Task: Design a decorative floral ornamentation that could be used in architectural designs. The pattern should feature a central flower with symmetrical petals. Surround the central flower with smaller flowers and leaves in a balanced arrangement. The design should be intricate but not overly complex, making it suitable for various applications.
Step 1239:
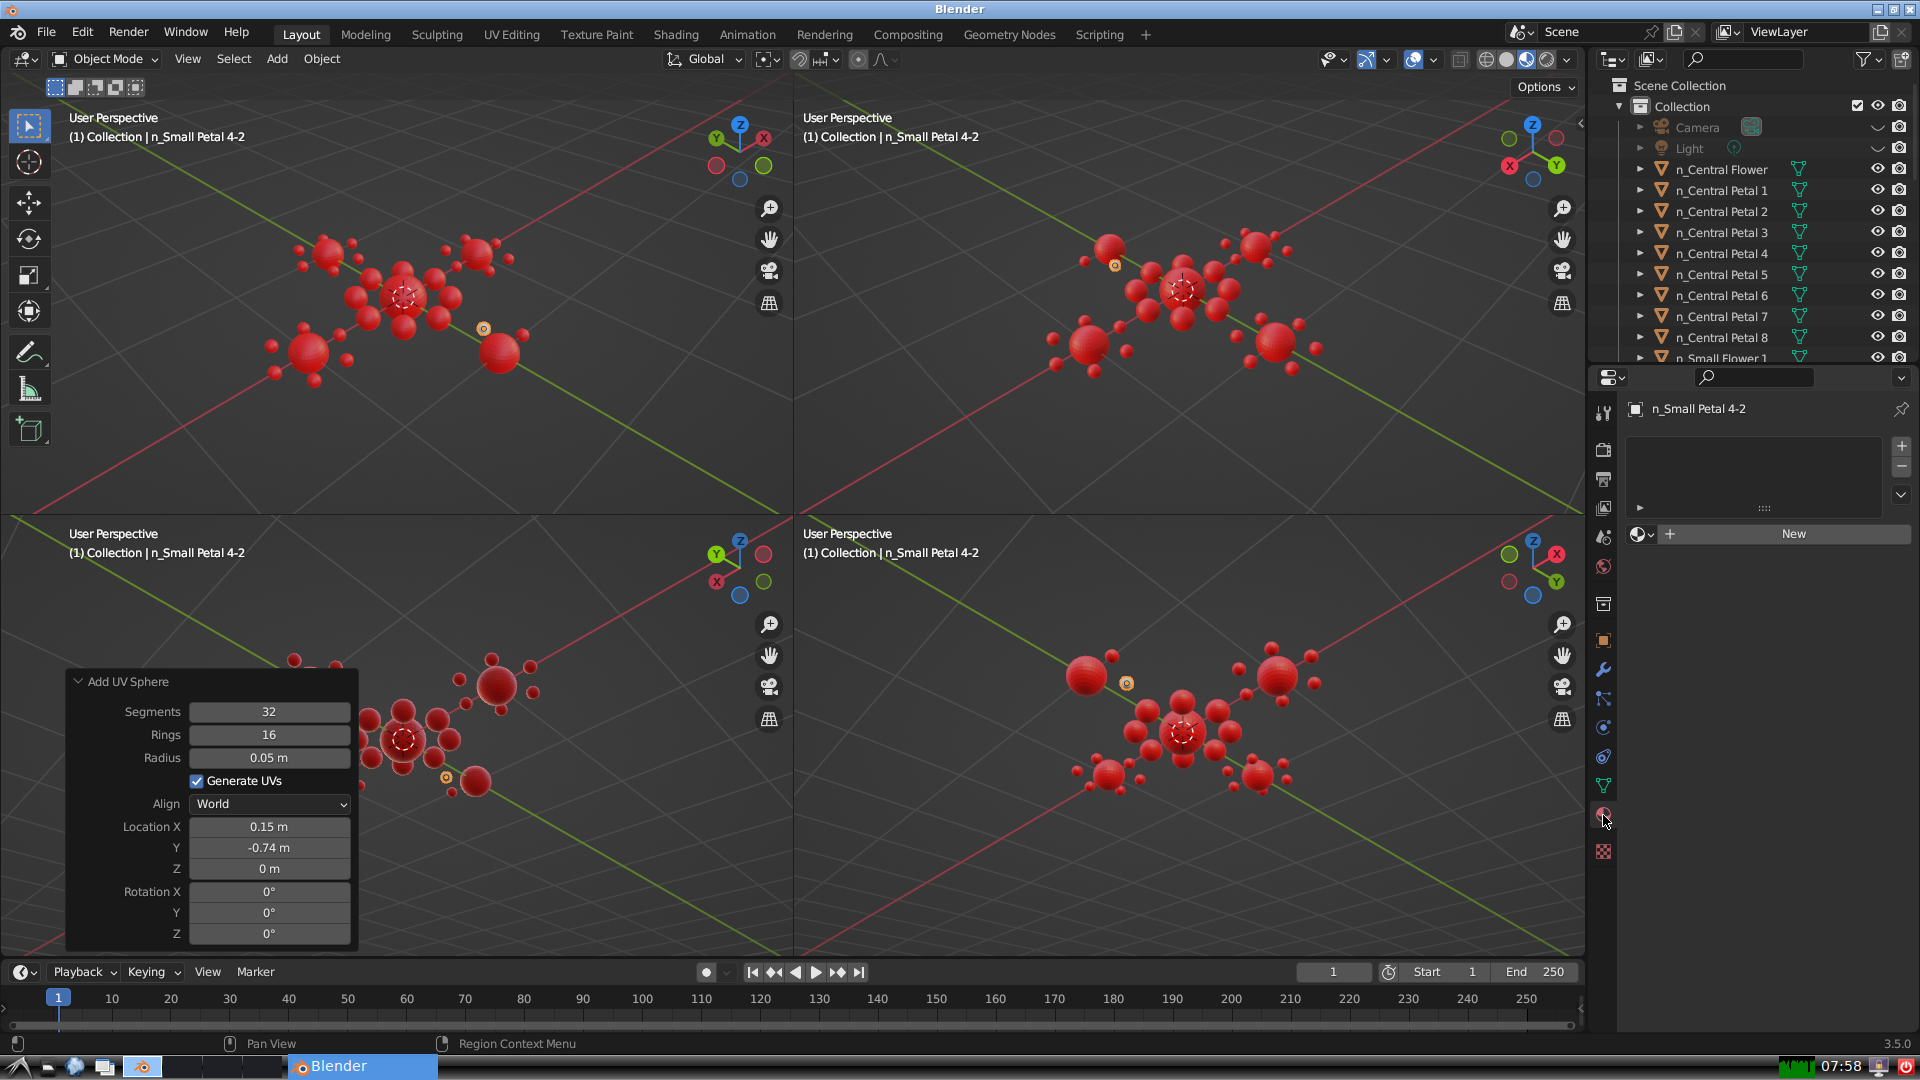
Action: {"mouse_move": [1636, 534]}